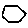
Label: hexagon